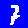
Digit: 7